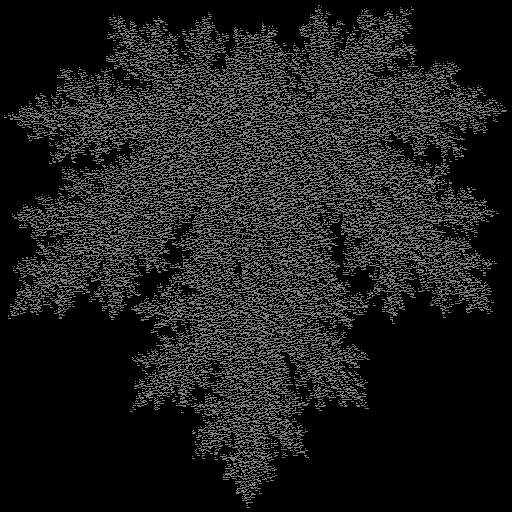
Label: maple_leaf